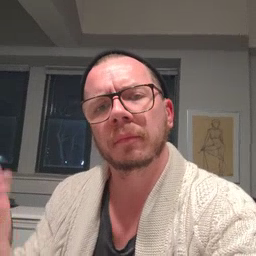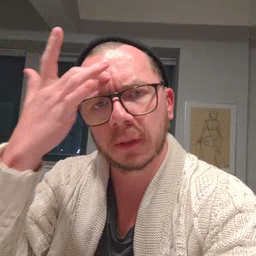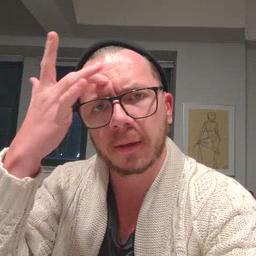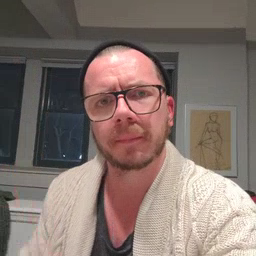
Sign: sick